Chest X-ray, AP view. Patient: 58 years old, sex F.
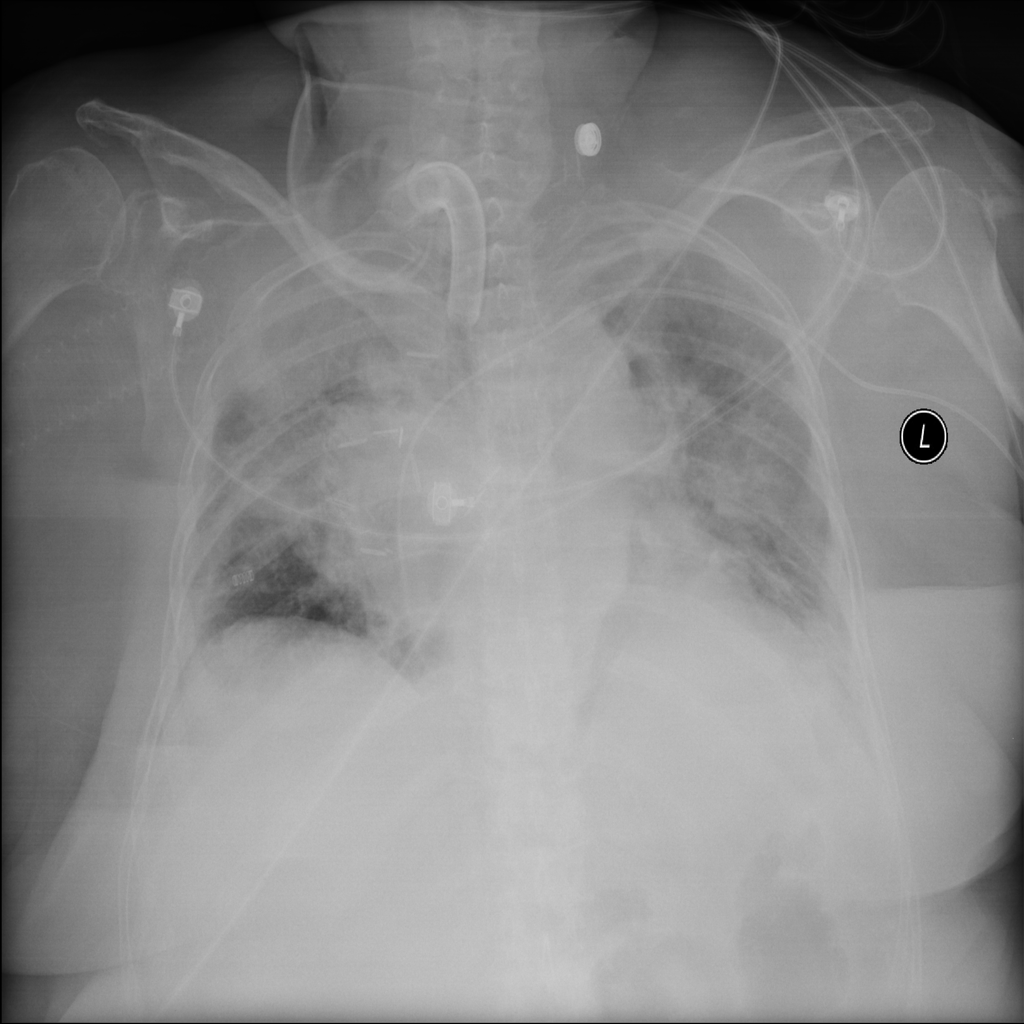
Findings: No Finding